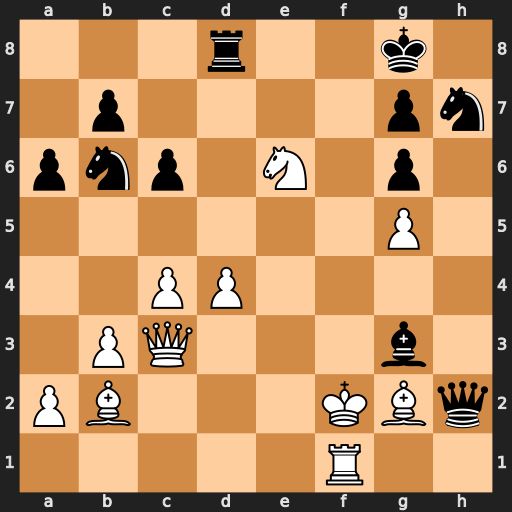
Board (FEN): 3r2k1/1p4pn/pnp1N1p1/6P1/2PP4/1PQ3b1/PB3KBq/5R2
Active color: w
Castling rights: -
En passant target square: -
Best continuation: Qxg3 Qxg3+ Kxg3